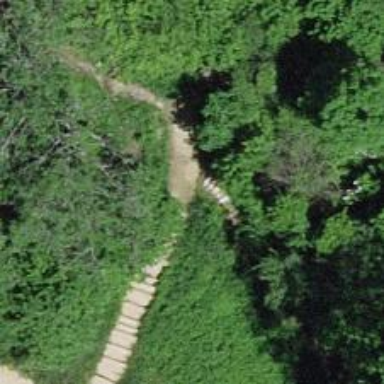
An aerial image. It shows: Steps with gravel surface.